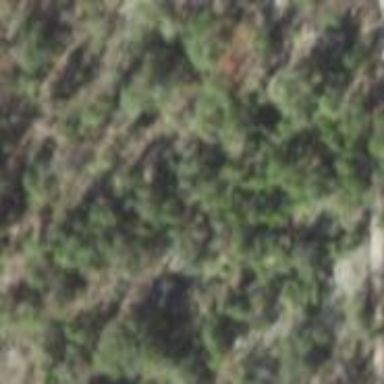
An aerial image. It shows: Mixed leaf woodland.